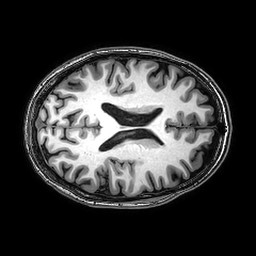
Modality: T1w
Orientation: axial
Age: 24
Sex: female
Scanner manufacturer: philips
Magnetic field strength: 3 T
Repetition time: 0.008307 s
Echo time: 0.00381 s